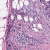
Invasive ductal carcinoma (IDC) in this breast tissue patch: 1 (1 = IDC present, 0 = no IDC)